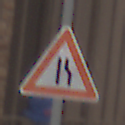
Verkehrszeichen: EinseitigVerengteFahrbahnRechts
Umgebung: Outdoor, Urban
Tageszeit: Midday
Wetter: PartlyCloudy
Licht: Natural
Jahreszeit: NotSpecified
Kontrast: MediumContrast